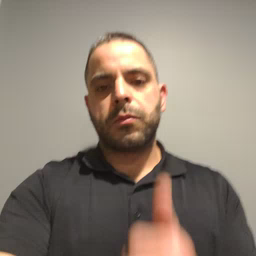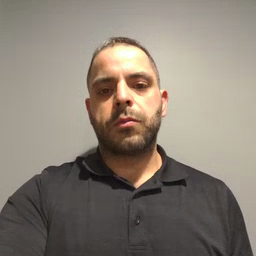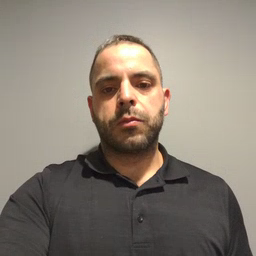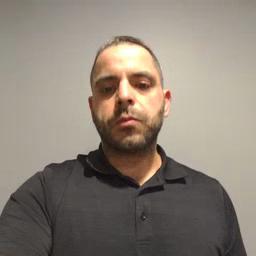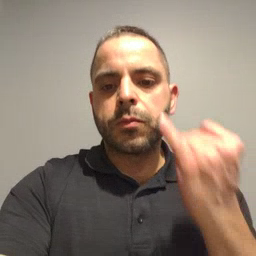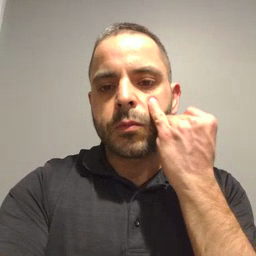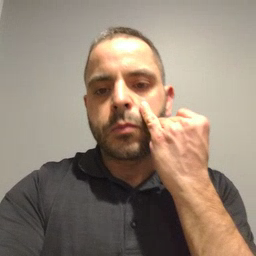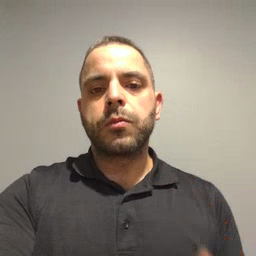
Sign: if